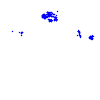
Particle: kaon